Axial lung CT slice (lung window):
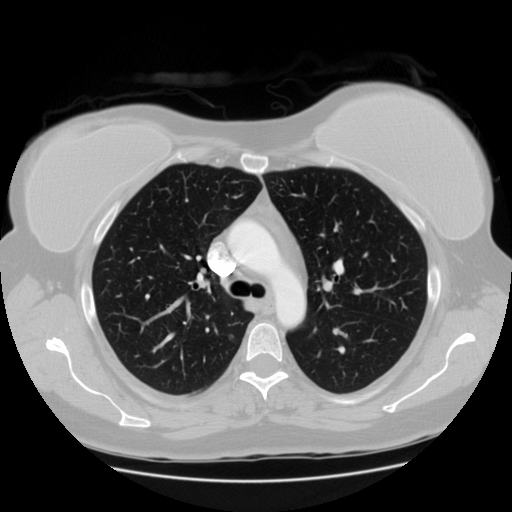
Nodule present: yes
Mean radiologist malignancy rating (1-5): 3